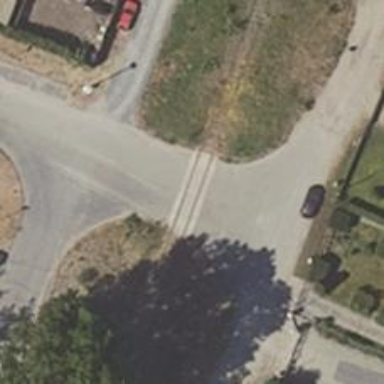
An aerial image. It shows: Railway level crossing.